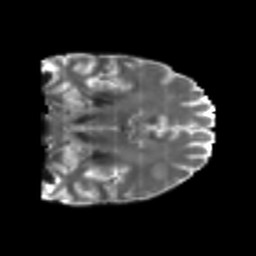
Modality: T2w
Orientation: coronal
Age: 29
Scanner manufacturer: philips
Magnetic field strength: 3 T
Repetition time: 8.6 s
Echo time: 0.127 s